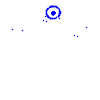
Particle: pion